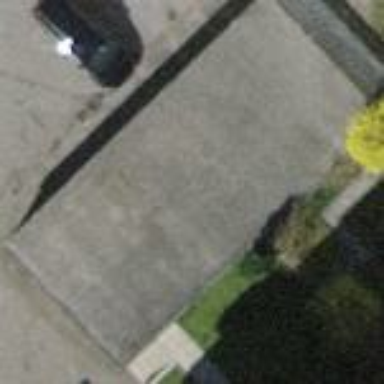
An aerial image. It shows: Group of garages.